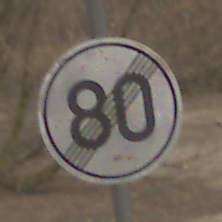
Verkehrszeichen: EndeGeschwindigkeit80
Umgebung: Outdoor, Nature
Tageszeit: MorningAfternoon
Wetter: PartlyCloudy
Licht: Natural
Jahreszeit: Winter
Kontrast: MediumContrast